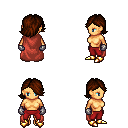
a pixel art fantasy rpg character, female body template, human, tanned skin, maroon cape, red pants, brown swoop hairstyle, metal gloves, gold boots, four views (front, back, left, right), 2x2 character sprite sheet, small pixel art, hard edges, no anti-aliasing